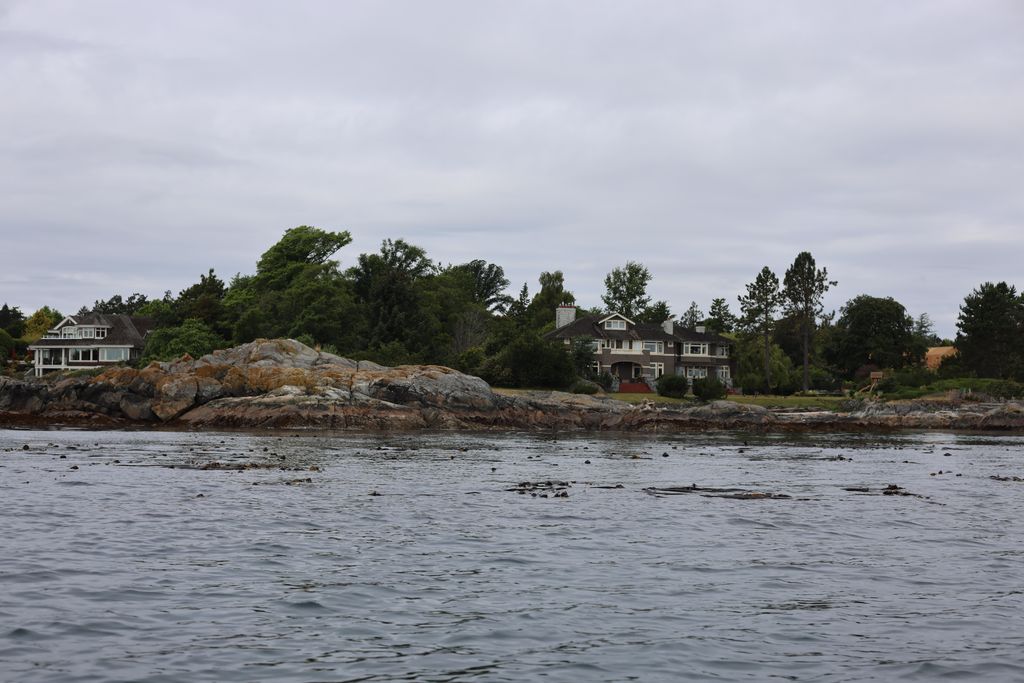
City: victoria